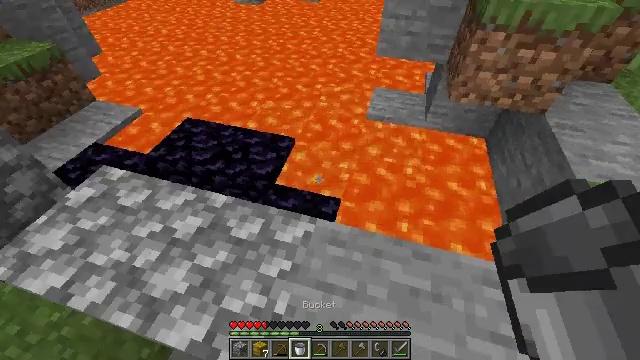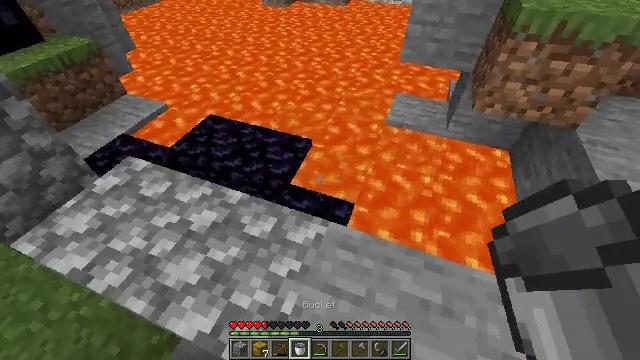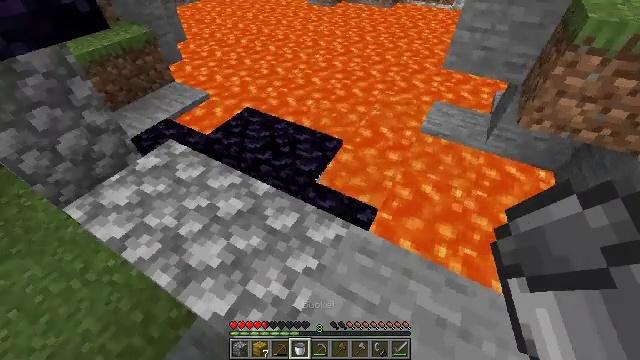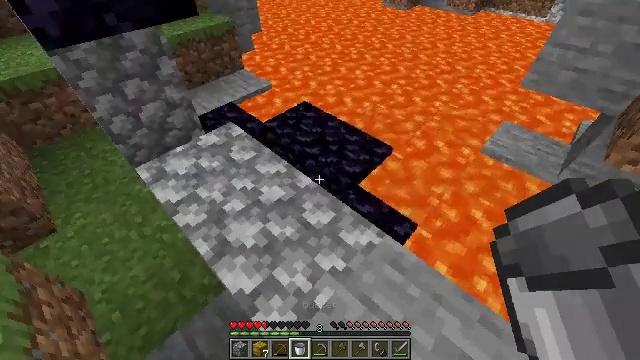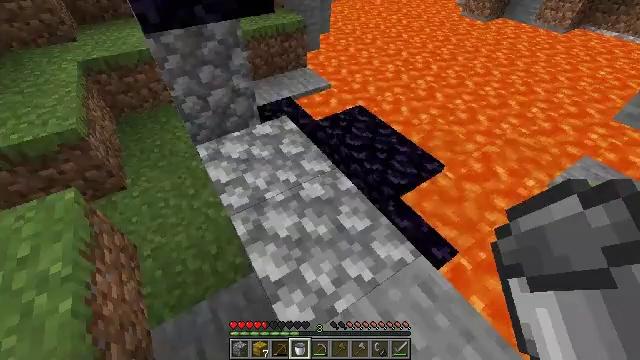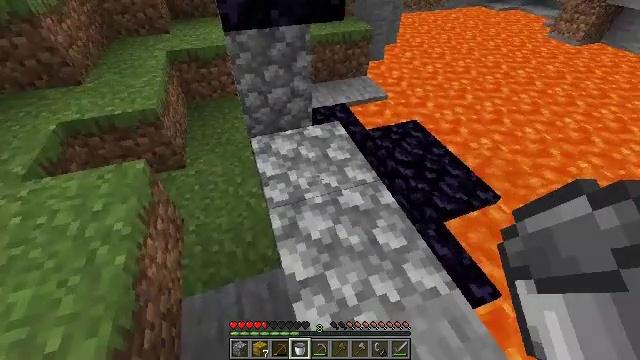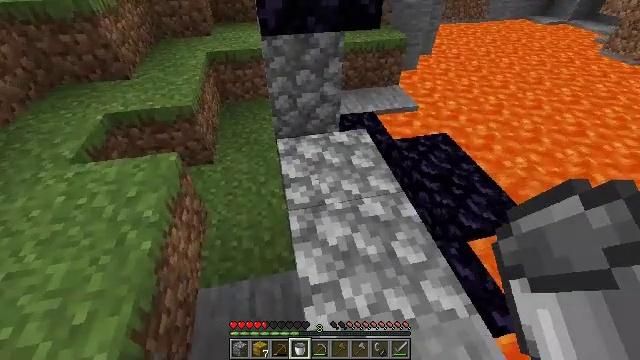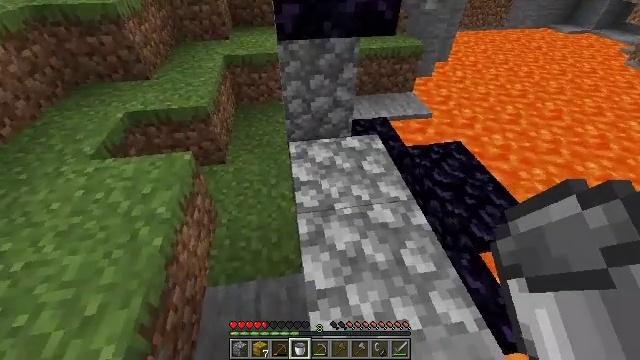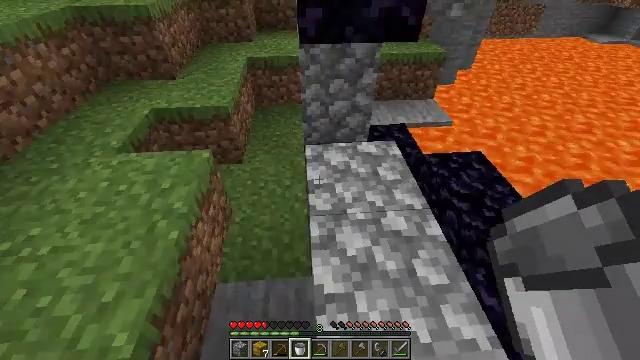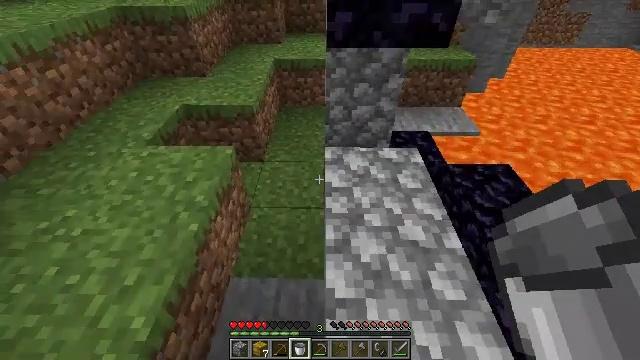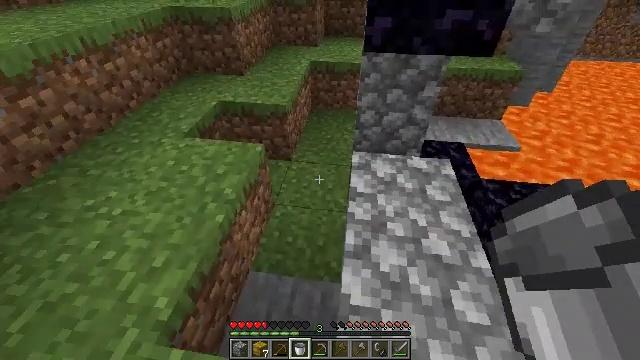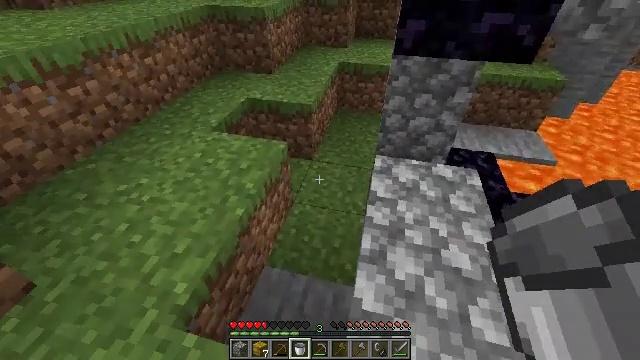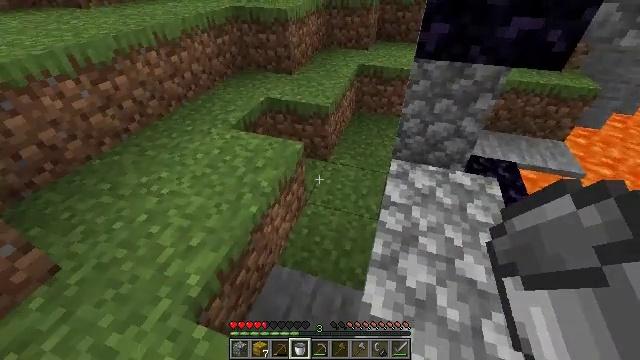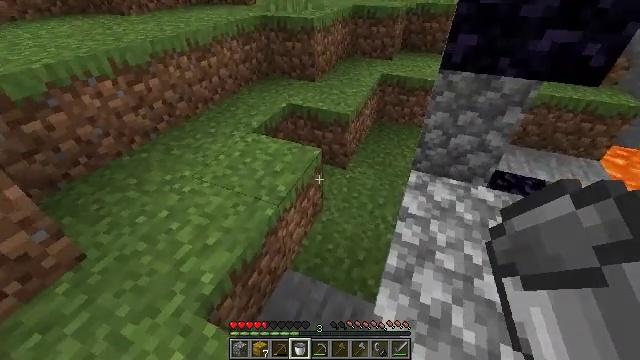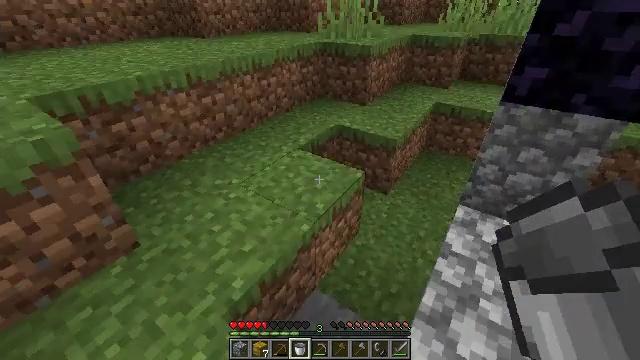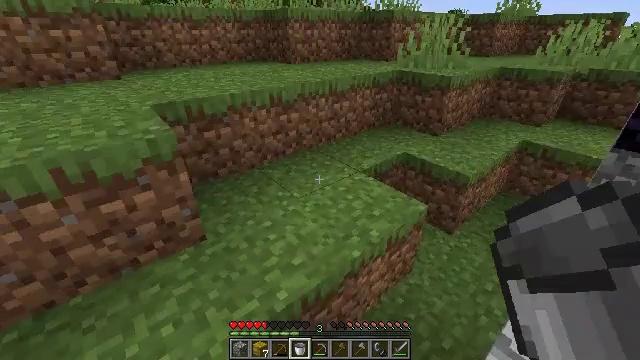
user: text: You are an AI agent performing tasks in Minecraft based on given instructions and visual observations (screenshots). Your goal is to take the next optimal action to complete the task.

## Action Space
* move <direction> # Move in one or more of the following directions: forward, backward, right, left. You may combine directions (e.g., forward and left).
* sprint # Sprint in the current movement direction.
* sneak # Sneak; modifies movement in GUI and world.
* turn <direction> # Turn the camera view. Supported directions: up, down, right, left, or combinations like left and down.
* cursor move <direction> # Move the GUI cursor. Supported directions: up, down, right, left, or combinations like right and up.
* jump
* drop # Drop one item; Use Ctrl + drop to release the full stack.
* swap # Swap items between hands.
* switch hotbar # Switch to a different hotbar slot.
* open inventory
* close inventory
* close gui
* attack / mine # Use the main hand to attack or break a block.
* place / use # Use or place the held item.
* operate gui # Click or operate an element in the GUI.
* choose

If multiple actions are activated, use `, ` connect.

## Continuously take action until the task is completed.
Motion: motion action
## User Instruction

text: Mine cobblestone to craft tools and furnaces.
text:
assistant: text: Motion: turn left
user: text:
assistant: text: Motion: turn left
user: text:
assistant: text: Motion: turn left
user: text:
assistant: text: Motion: turn left
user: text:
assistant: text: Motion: turn left and up
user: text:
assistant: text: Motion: turn left and up
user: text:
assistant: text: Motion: turn left
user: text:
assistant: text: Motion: turn left
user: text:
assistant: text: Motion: turn left
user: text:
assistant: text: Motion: turn left
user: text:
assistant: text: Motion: turn left
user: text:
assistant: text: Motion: turn left
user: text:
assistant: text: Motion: turn left and up
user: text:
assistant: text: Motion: turn left and up
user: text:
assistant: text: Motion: turn left and up
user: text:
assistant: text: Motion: turn left and up
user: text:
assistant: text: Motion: move forward, turn left and up
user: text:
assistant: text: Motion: move forward, turn left and up
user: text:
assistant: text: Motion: move forward, turn left and up
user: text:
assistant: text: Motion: move forward, turn left and up, jump
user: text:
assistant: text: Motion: move forward, turn up, jump
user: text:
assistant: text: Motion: move forward, turn right and up, jump
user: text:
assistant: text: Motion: move forward, turn right, jump
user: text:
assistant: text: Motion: move forward, jump
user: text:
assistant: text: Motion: move forward, jump
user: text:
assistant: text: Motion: move forward, jump
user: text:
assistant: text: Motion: move forward, jump
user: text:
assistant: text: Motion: move forward, jump
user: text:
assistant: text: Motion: move forward, jump
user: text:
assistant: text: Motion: move forward, jump